Aerial crown-view tile of a tropical tree (Barro Colorado Island, Panama), acquired 20240716:
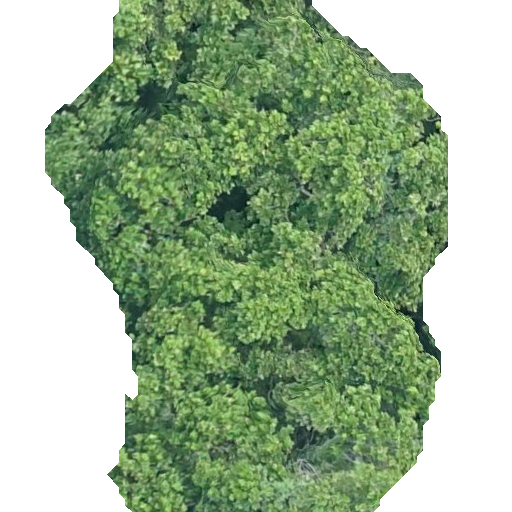
Species: Anacardium excelsum
GBIF accepted scientific name: Anacardium excelsum
Crown area: 278.27 m²